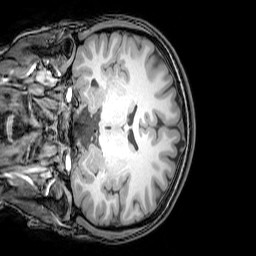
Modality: T1w
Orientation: coronal
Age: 22
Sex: female
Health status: healthy
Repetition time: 0.081 s
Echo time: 0.037 s